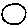
Label: circle